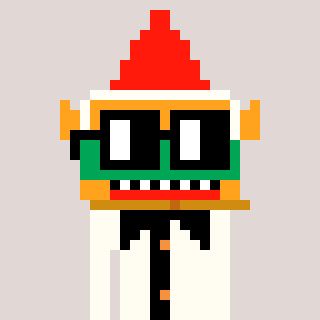
a pixel art character with square black glasses, a gnome-shaped head and a grayscale-colored body on a warm background